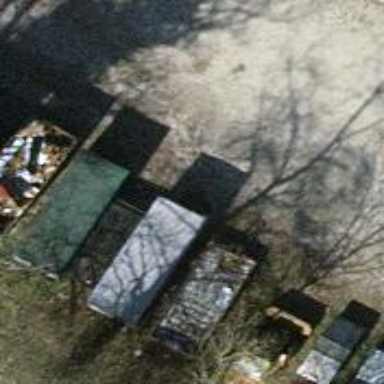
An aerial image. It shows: Recycling center.